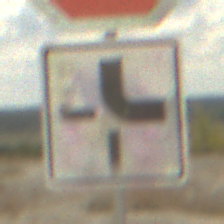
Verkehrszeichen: VerlaufVorfahrtsstrasse4
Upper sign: Stop
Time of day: Midday
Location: Outdoor (Beach)
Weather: PartlyCloudy
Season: NotSpecified
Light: Natural